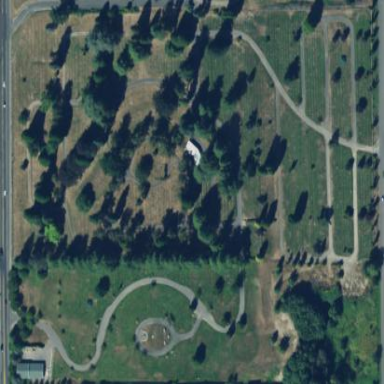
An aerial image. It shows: Cemetery with graves.